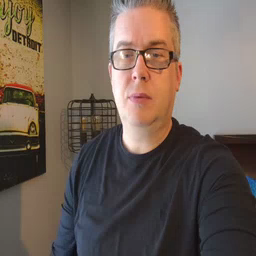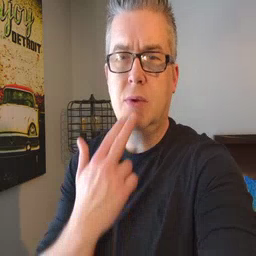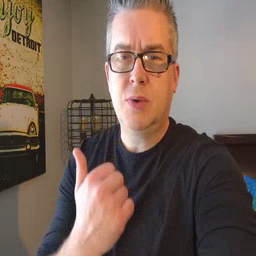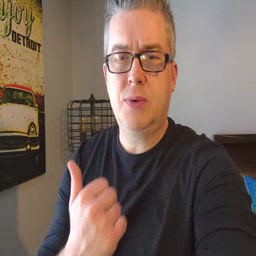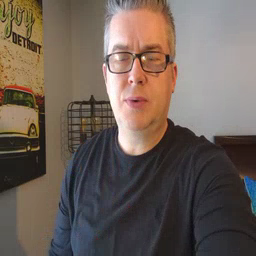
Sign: cute